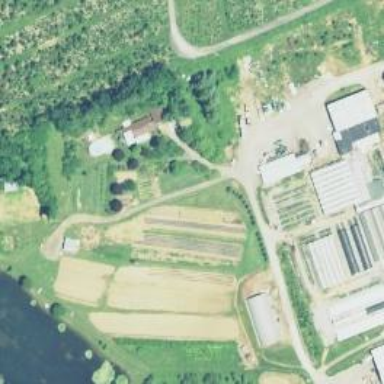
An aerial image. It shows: Greenhouse used for horticulture.